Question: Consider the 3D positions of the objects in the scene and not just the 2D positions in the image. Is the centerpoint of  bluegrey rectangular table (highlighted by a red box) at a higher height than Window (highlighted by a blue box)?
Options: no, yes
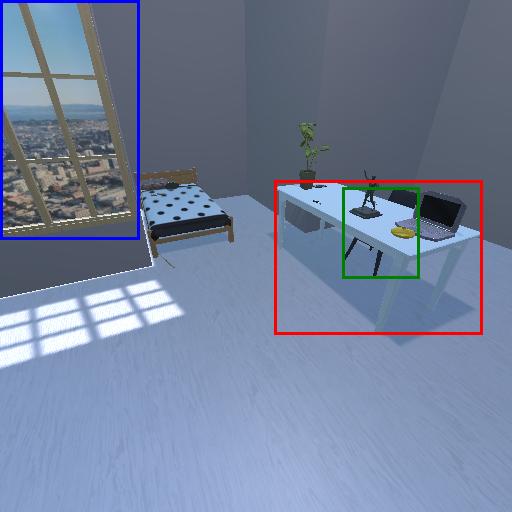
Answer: no